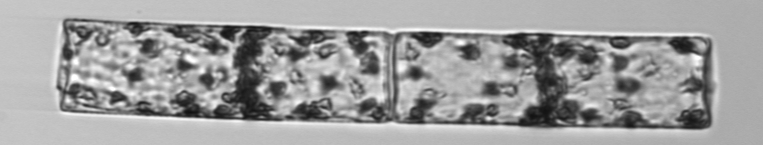
Label: Guinardia_flaccida